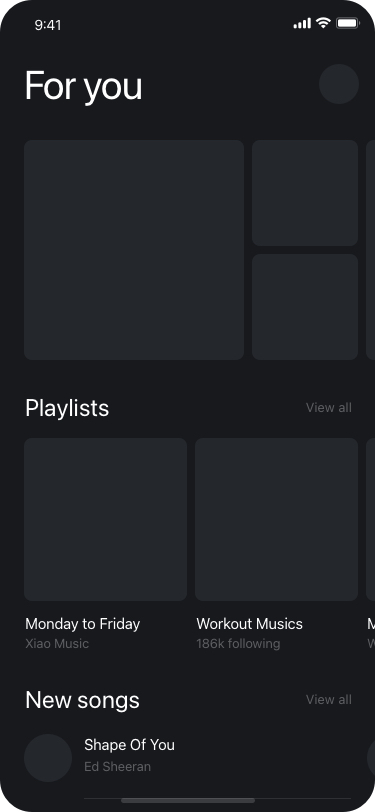
Text in this UI design:
New songs
View all
Shape Of You
Ed Sheeran
Playlists
Monday to Friday
Workout Musics
Xiao Music
186k following
Morning Coffee
Willie Guzman
View all
For you